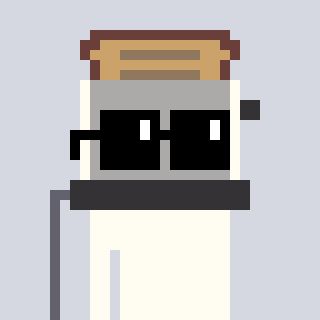
a pixel art character with square black sunglasses, a toaster-shaped head and a cold-colored body on a cool background